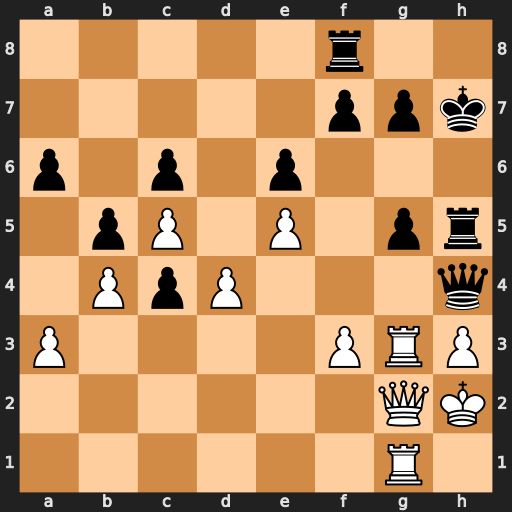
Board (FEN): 5r2/5ppk/p1p1p3/1pP1P1pr/1PpP3q/P4PRP/6QK/6R1
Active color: w
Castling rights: -
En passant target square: -
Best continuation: Rg4 Qxh3+ Qxh3 Rxh3+ Kxh3